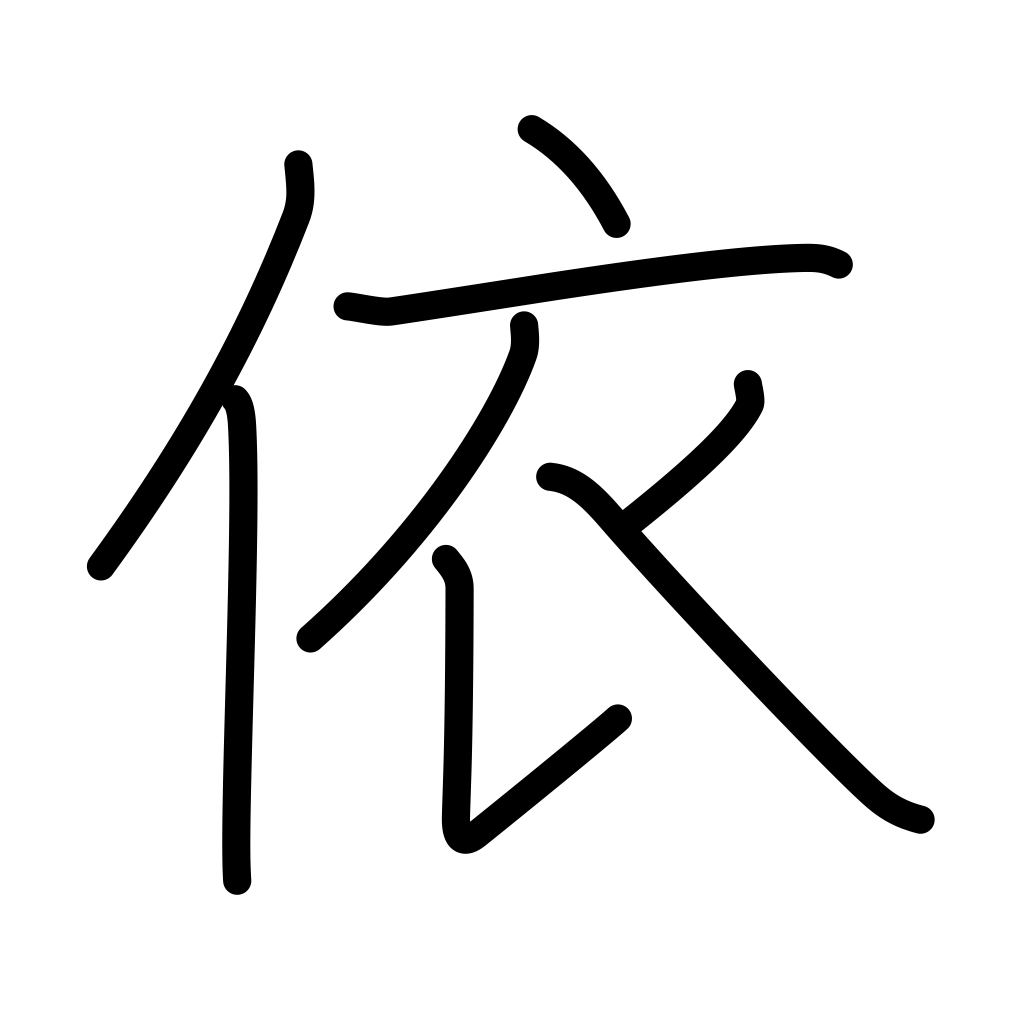
Meaning: reliant, depend on, consequently, therefore, due to